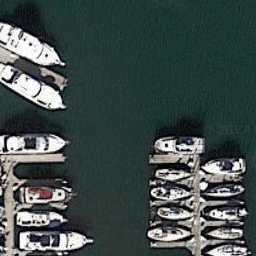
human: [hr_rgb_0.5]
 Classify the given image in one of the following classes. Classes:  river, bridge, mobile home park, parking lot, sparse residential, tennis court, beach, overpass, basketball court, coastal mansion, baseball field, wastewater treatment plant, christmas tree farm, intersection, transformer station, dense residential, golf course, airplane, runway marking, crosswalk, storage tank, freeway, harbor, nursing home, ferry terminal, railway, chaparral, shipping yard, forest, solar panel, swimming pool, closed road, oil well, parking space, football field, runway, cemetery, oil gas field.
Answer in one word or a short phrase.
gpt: harbor